Question: I am thresholding for a color range in an opencv video. The goal is to seperate the B-mode (black and white, information on location but not velocity) from color-flow doppler mode (velocity infomation) in medical ultrasound videos for an academic project. I have tried to threshold based on an HSV hue range that I have rebuilt from the color scale delivered by the ultrasound machine (light blue [opencv hue 90] to yellow [opencv hue 35]). Unfortunately, the results are not good. Have I made a mistake in the thresholding? Or would there be a another way to achieve the desired results? Below is my code and a frame example of my results.

'''
#!/usr/bin/env python
# -*- coding: utf-8 -*-
##IMPORTS
import cv2.cv as cv
import numpy as np
##VARIABLES
#colors
doppler_hues=np.concatenate([np.arange(90,181),np.arange(0,36)])
##MAIN
#start video stream analysis
frames = raw_input('Please enter video file:')
if not frames:
print "This program requires a file as input!"
sys.exit(1)
# first, create the necessary windows
cv.NamedWindow ('image', cv.CV_WINDOW_AUTOSIZE)
cv.NamedWindow ('original', cv.CV_WINDOW_AUTOSIZE)
#File capture
vidFile = cv.CaptureFromFile(frames)
nFrames = int( cv.GetCaptureProperty( vidFile, cv.CV_CAP_PROP_FRAME_COUNT ) )
fps = cv.GetCaptureProperty( vidFile, cv.CV_CAP_PROP_FPS )
waitPerFrameInMillisec = int( 1/fps * 1000/1 )
for f in xrange( nFrames ):
#frame capture
frame = cv.QueryFrame( vidFile )
# create the images we need
original = cv.CreateImage (cv.GetSize (frame), 8, 3)
cv.Copy(frame,original)
image = cv.CreateImage (cv.GetSize (frame), 8, 3)
cv.CvtColor(frame, image, cv.CV_BGR2HSV)
image2 = cv.CreateImage (cv.GetSize (frame), 8, 3)
if not frame:
break
#Replace pixel colors
image=np.asarray(image[:,:])
hue=np.resize(image,(480,640,1))
hue[np.where((np.not_equal(hue,doppler_hues)).all(axis=2))]=[0]
hue2=np.resize(hue,(480,640,3))
image[np.where((hue2==[0,0,0]).all(axis=2))]=[0,0,0]
image=cv.fromarray(image[:,:])
cv.CvtColor(image, image2, cv.CV_HSV2BGR)
#show the image
cv.ShowImage("image", image2)
cv.ShowImage("original", original)
#quit command ESC
if cv.WaitKey(waitPerFrameInMillisec)==27:
break
else:
cv.WaitKey(waitPerFrameInMillisec) % 0x100
cv.DestroyAllWindows()
'''
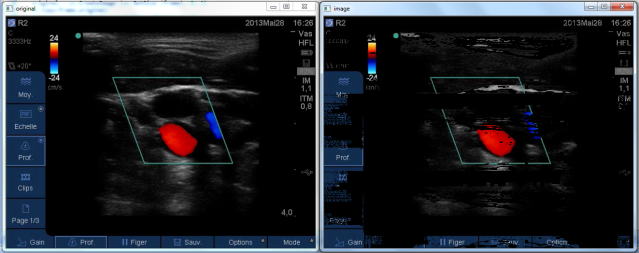
Answer: Thresholding based on only the Hue component is somehow useless.
As you can see below, for a speceific Hue, the range of possible colors also includes gray colors.

Also, seeing the H,S,V channels, I can say that H channel alone can't help you. You should also use the Saturation channel:

(Hue Channel)
Though, you can see the Saturation channel can help you find the colorful areas easier:

Filtering Saturation<180 colors, would give you this:

Now you have the colorful areas. if that sidebar, is always in the picture you process, you can just filter the Value<150 in the Value channel to filter them out too:

And BTW, using cv2, your code becomes much more readable and easier to maintain:
'''
import cv2
img = cv2.imread('image.png')
image_thr = img.copy()
imh = cv2.cvtColor(img,cv2.COLOR_BGR2HSV)
image_thr[(imh[...,1]<180) | (imh[...,2]<150)]=0
cv2.imshow('filtered',image_thr)
'''